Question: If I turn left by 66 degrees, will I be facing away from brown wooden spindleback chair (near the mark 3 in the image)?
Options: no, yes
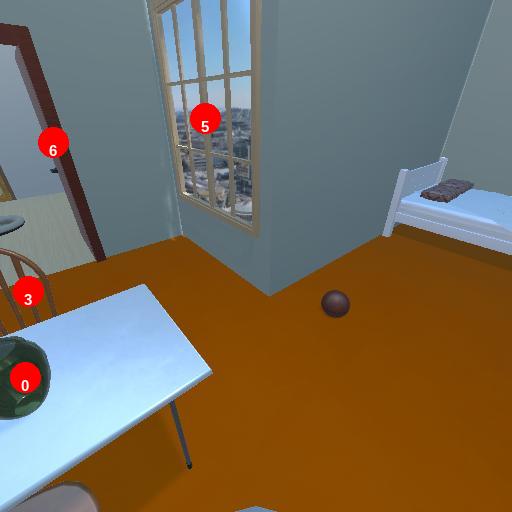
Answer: no